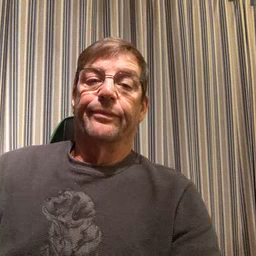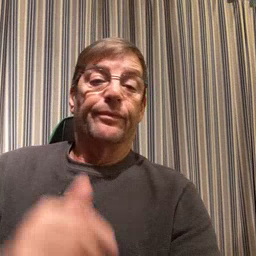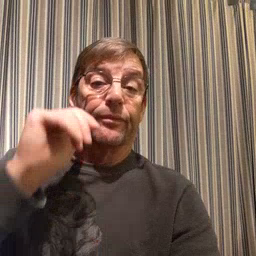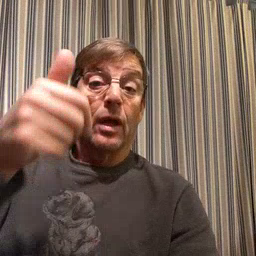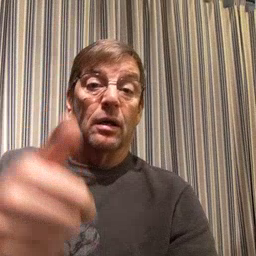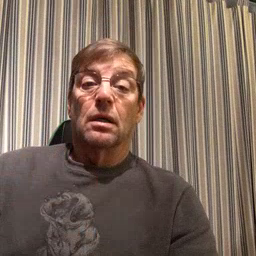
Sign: tomorrow